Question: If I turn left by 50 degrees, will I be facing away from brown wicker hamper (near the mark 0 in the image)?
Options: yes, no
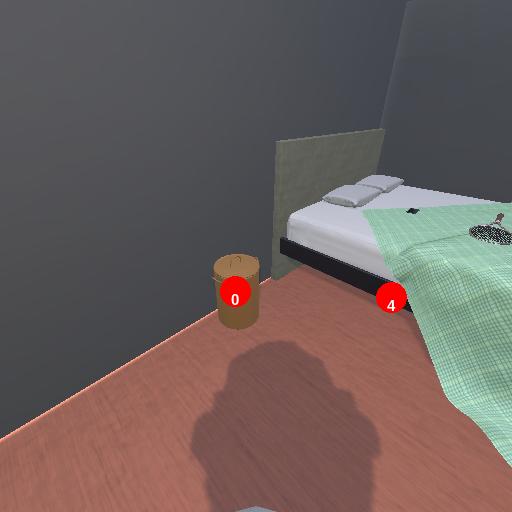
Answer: yes